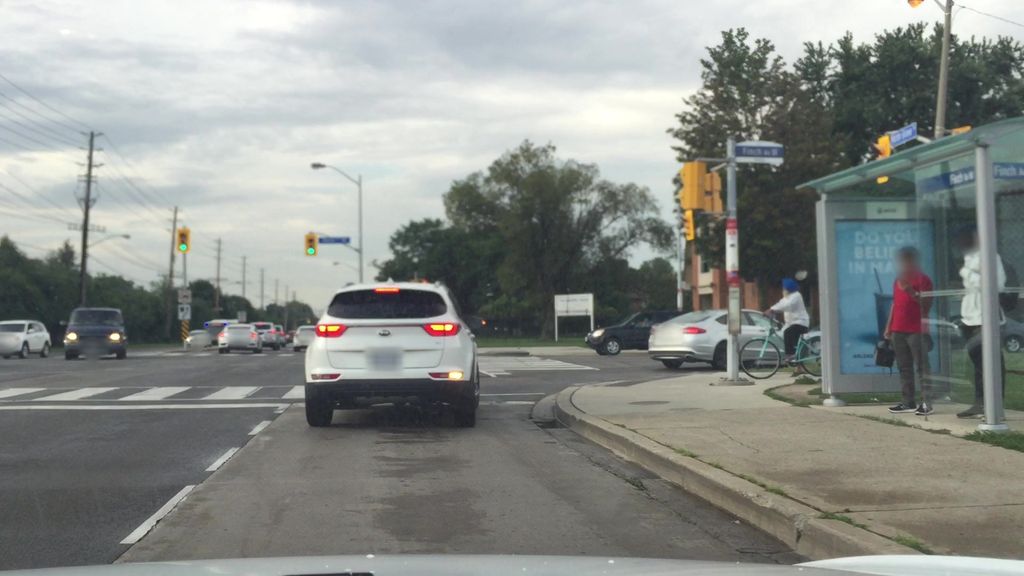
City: toronto